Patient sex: M
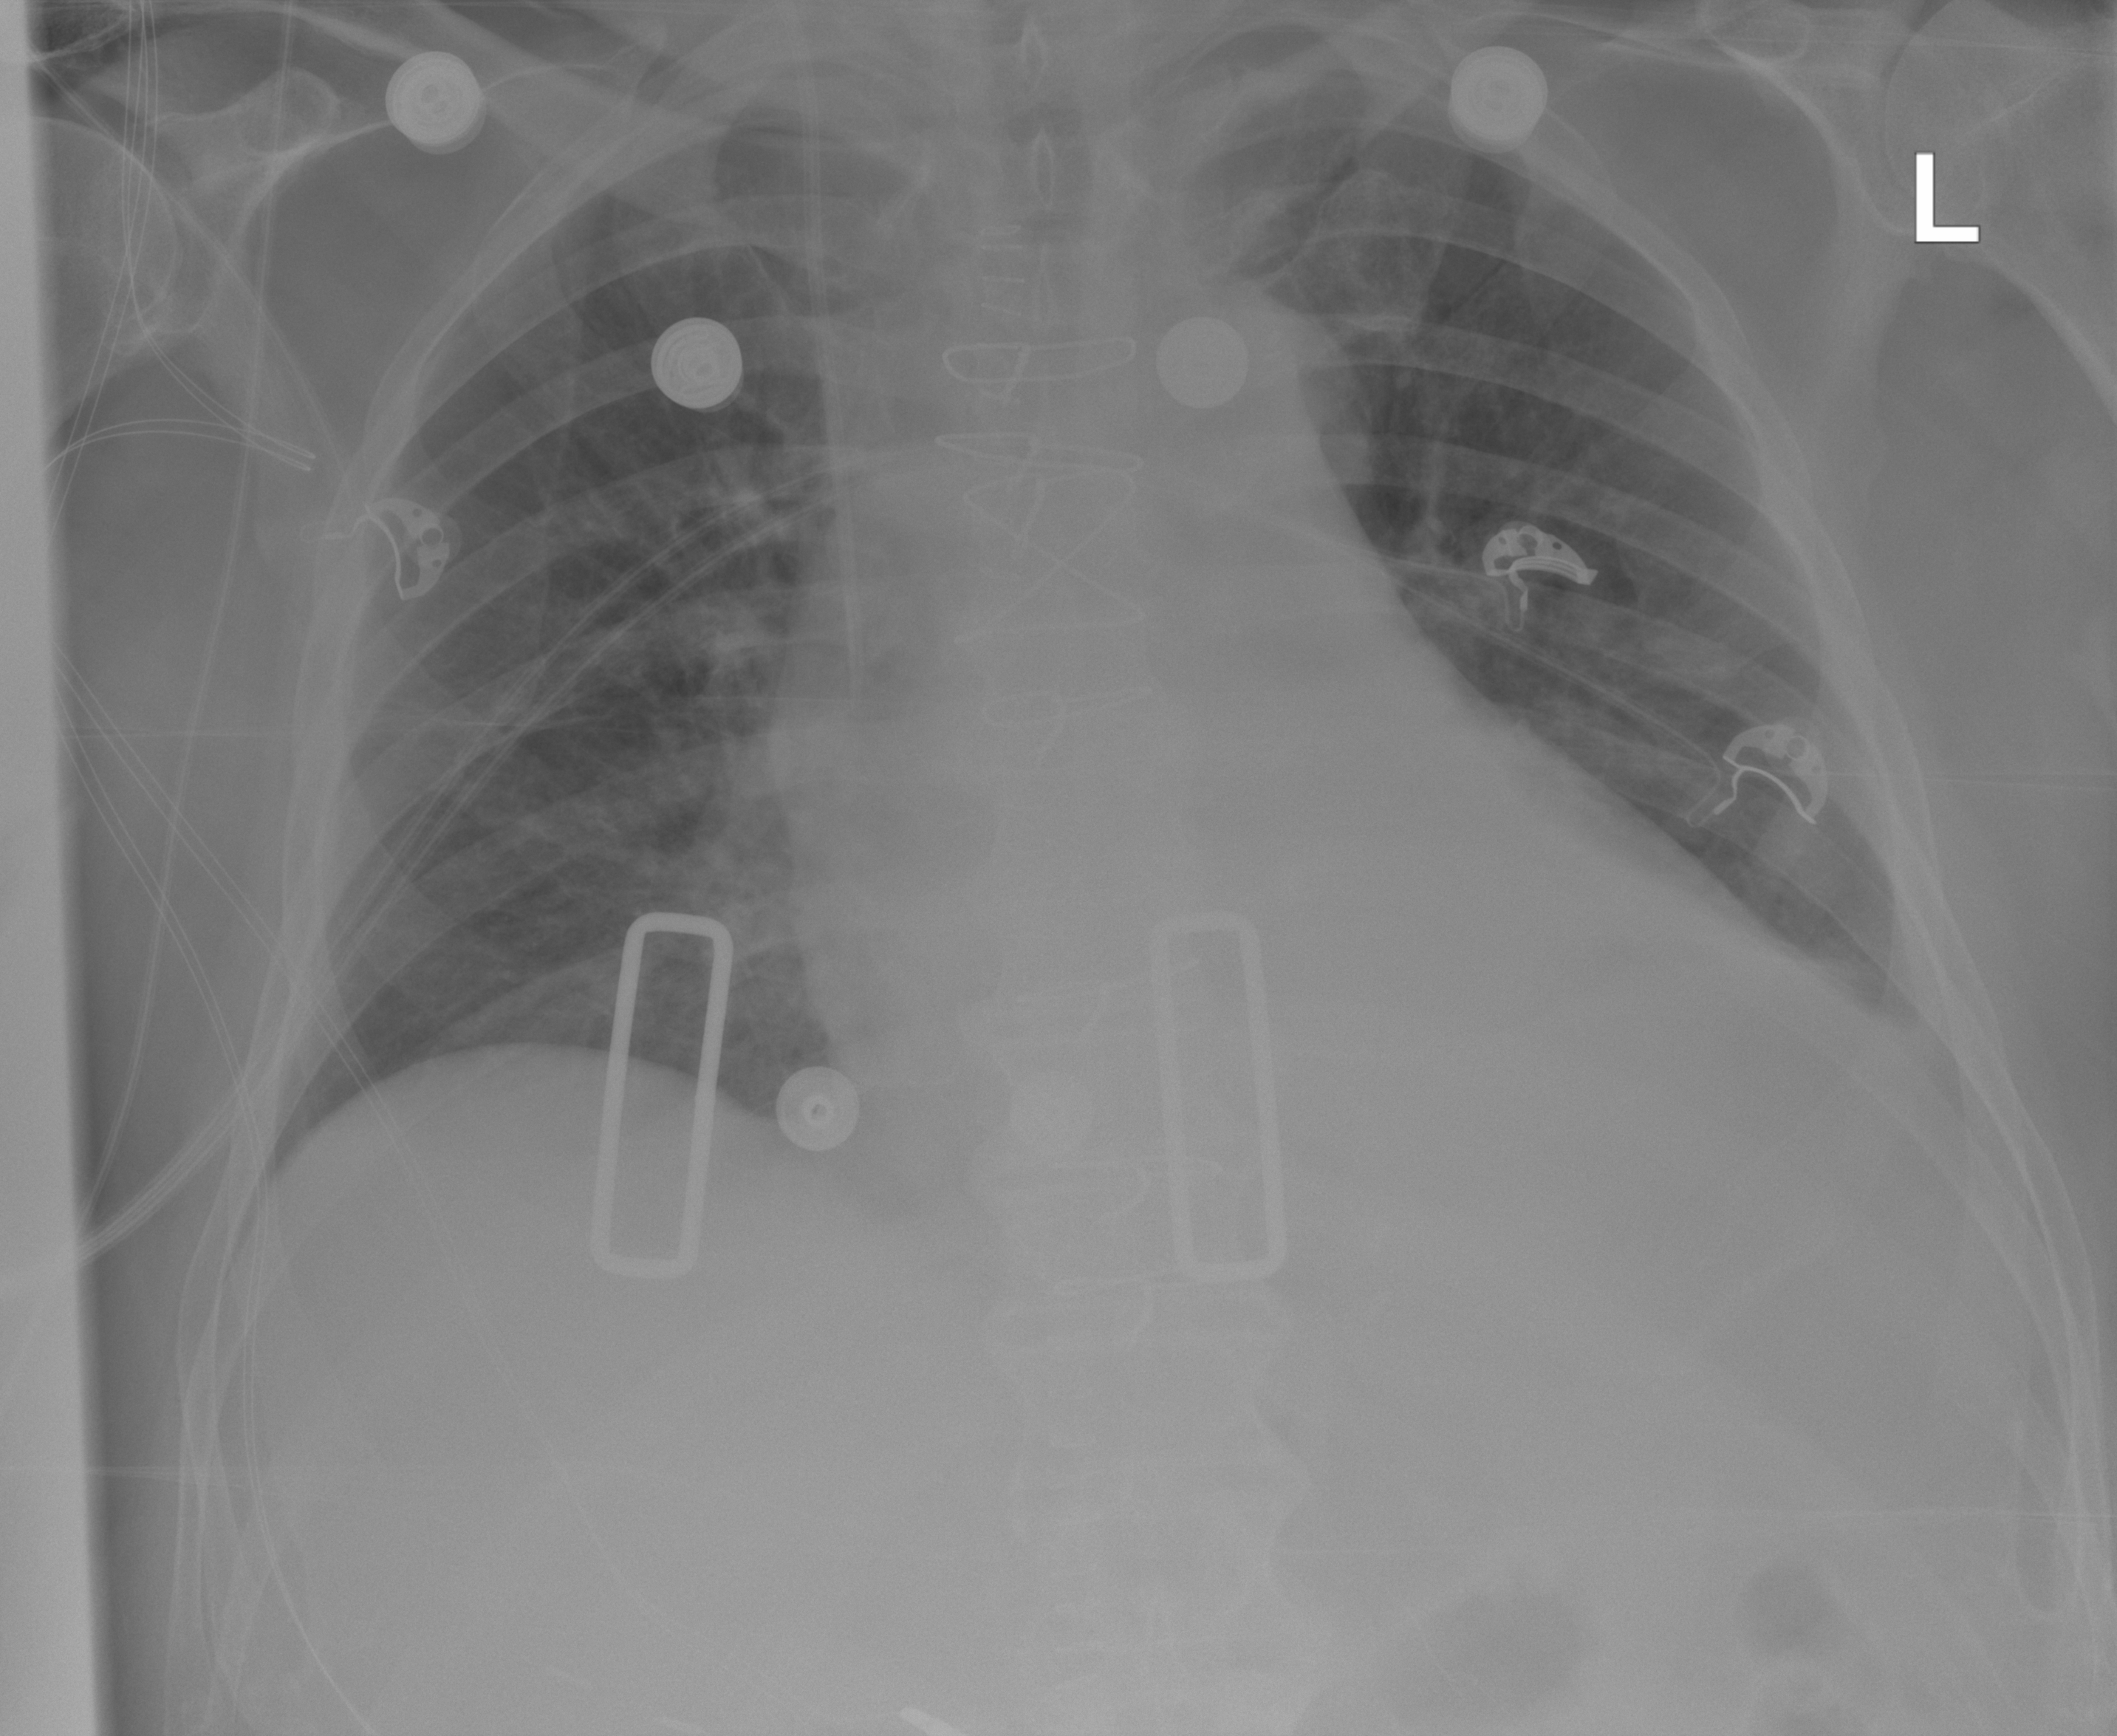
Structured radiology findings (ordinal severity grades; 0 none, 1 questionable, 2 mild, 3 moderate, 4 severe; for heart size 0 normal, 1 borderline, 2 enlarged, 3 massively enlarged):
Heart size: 2
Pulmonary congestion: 0
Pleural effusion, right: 0
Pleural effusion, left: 2
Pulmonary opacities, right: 0
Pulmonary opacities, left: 0
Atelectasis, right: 0
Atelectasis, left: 2